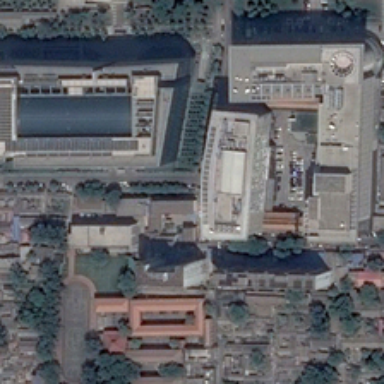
Many buildings and some green trees are in a commercial area .